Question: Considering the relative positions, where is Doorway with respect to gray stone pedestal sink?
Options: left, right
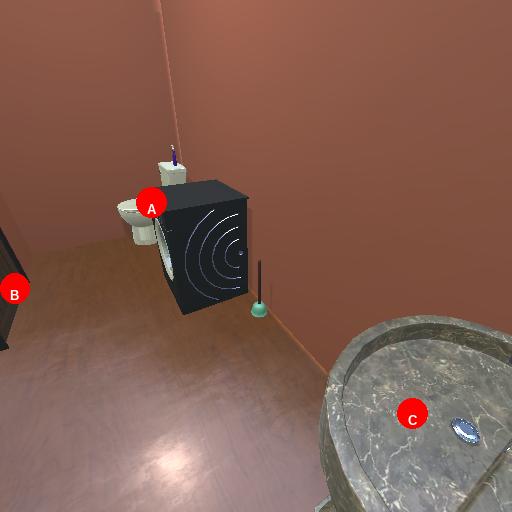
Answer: left